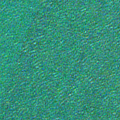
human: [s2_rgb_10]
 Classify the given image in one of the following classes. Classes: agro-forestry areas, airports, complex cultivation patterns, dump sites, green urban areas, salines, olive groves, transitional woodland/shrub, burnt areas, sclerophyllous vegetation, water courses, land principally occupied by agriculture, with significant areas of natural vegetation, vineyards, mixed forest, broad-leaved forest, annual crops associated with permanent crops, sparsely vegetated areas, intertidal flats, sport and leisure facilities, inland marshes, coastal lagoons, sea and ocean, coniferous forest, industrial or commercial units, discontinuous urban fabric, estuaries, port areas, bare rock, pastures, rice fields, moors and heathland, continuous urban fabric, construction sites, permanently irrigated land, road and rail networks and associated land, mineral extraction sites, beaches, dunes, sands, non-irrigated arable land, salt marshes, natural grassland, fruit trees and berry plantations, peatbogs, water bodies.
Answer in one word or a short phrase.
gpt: sea and ocean